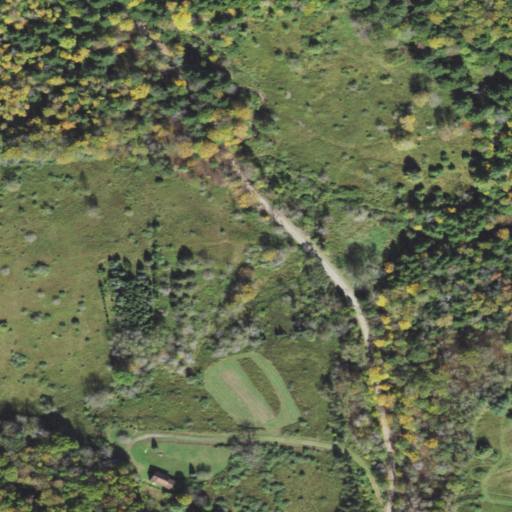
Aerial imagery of valley in Pennsylvania named Shaver Hollow containing deciduous forest, mixed forest, pasture, open development, shrub, grassland, and evergreen forest